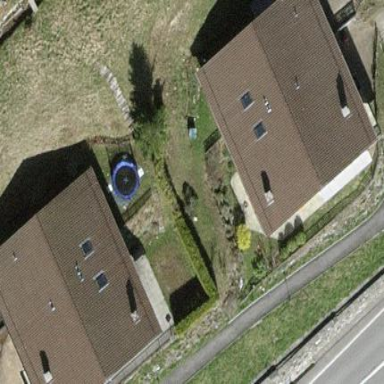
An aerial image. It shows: Simple and straightforward house.